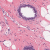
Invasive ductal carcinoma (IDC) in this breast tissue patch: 0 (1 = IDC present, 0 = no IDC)